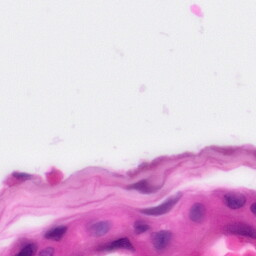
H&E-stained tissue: Pancreatic